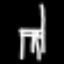
Label: chair